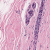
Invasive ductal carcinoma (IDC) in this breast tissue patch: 0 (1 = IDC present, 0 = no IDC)